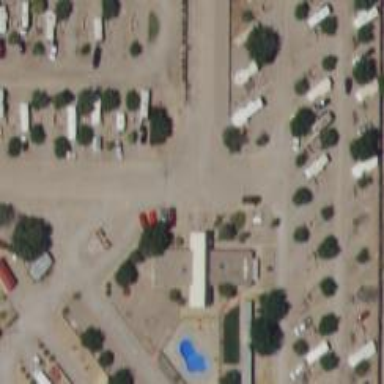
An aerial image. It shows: Commercial caravan site with tents.